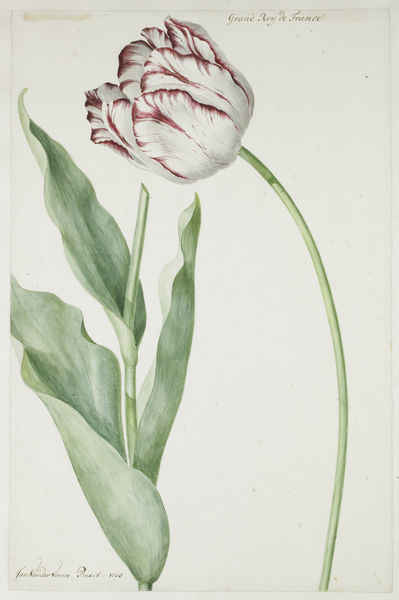
Titel: Tulp Grand Roy de France
Künstler: Jan Vincentsz. van der Vinne
Standort: Amsterdam
Institution: Rijksmuseum
Schlagwörter: red, white, france, green, modern, pink, plant, flower, life, nature, drawing, color, purple, sketch, leaves, ink, watercolour, signature, floral, book, leaf, dutch, holland, cut, alive, stem, grand, spirit, striped, signed, bloom, petals, stalk, hybrid, roy, tulip, botanical, de, bulb, single, variegated, moder, grand rey de france, tulipmania